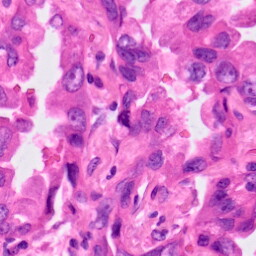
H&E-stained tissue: Lung